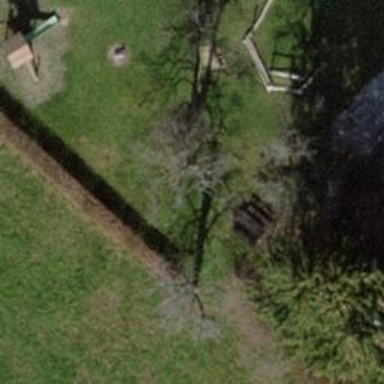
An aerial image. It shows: Picnic table located in leisure land area.